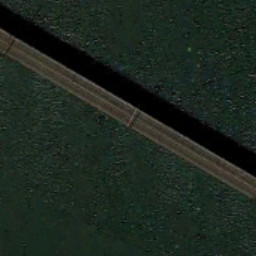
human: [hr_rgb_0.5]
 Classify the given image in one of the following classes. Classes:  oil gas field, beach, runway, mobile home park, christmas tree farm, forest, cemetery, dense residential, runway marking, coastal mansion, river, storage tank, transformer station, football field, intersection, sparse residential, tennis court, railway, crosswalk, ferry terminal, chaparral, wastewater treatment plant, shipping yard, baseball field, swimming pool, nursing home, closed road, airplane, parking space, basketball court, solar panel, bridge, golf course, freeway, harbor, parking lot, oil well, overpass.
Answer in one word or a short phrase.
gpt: bridge